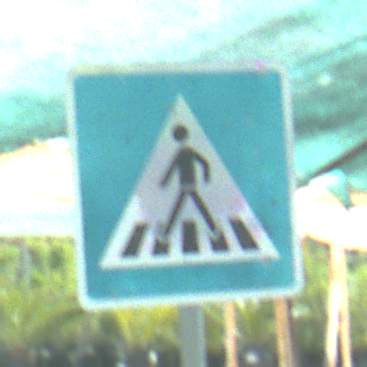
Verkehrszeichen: FussgaengerueberwegRechts
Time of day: MorningAfternoon
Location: Roofed (Special)
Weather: PartlyCloudy
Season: NotSpecified
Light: Natural